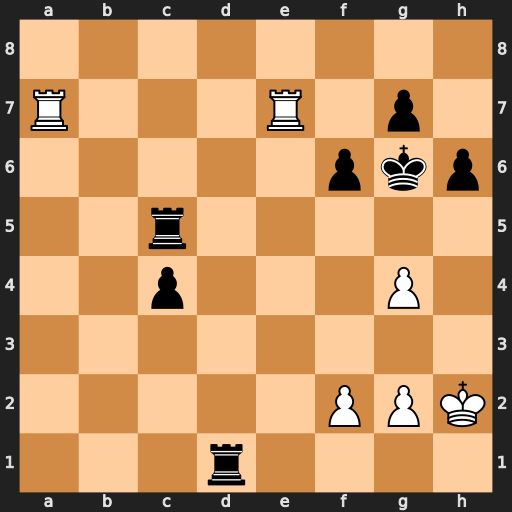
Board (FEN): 8/R3R1p1/5pkp/2r5/2p3P1/8/5PPK/3r4
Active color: w
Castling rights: -
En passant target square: -
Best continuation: Rxg7#